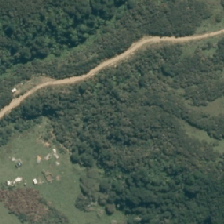
Land cover: grose_broom